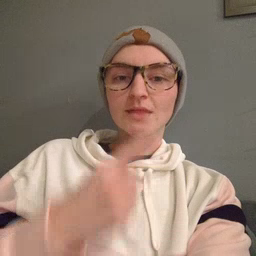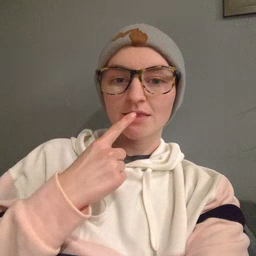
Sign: tongue